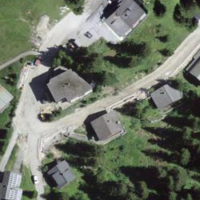
EUNIS habitat code: 24
Species observed at this site:
Neottia ovata
Eryngium alpinum